Field crop: maize
Growth stage: 2
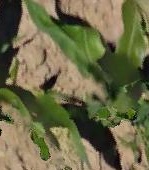
Species: maize